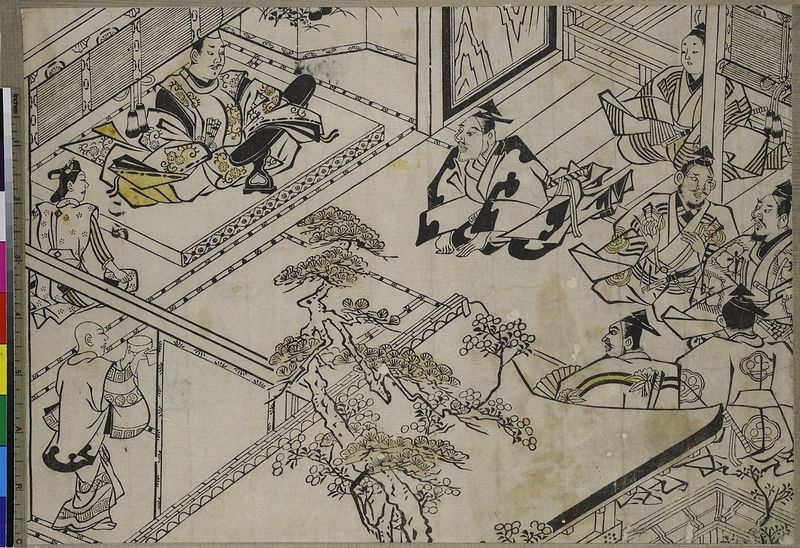
Titel: Shutendoji, Blatt 1
Künstler: Hishikawa Moronobu
Standort: Hamburg
Institution: Museum für Kunst und Gewerbe Hamburg
Schlagwörter: baum, mann, weiß, gelb, männer, raum, schwarz, haus, gelage, diener, holzschnitt, japan, sitz, unterhaltung, kaiser, tee, asien, geisha, druck, druckgraphik, schwarzweiss, druckgrafik, stich, holzdruck, asiatisch, räume, mythologie, chinesisch, china, bambus, zeit, hamburg, festlichkeit, berater, sagen, kimono, samurai, teehaus, kunstgewerbemuseum, bonsai, shogun, edo, hofe, teestube, reproduktionen, rolo, tatami, druckerzeugnisse, märchen